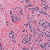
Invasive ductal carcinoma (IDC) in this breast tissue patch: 1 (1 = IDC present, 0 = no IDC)